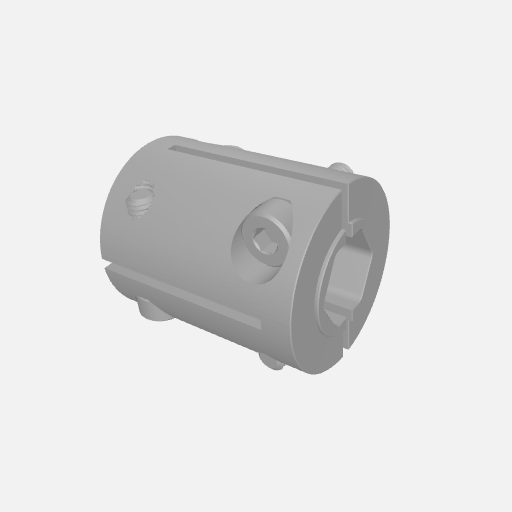
Part: HyperCoupler12RID12RID